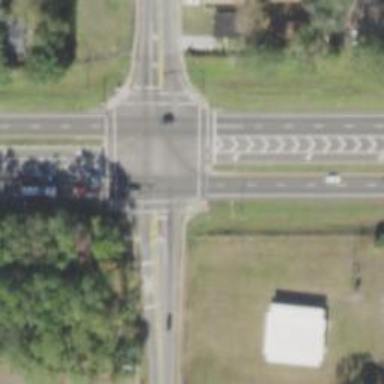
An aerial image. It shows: Marked road crossing.